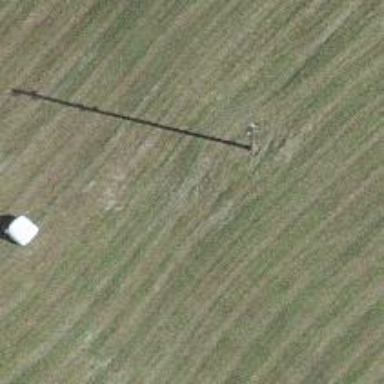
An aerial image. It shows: Utility pole in the area.